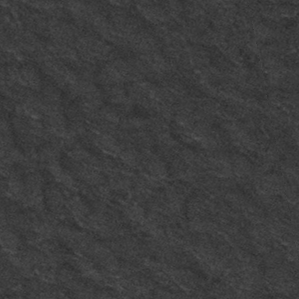
Label: frost